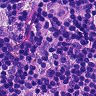
Metastatic tissue present: no